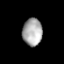
Tissue: prostate
Cell type: Fibroblasts
Senescence score: 0.7404
Nuclear area (px): 528
Mean DAPI intensity: 169.307